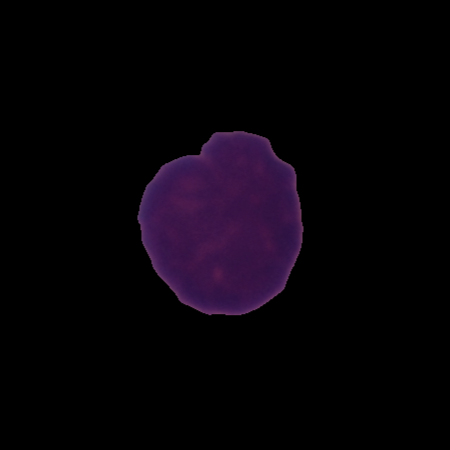
Label: healthy